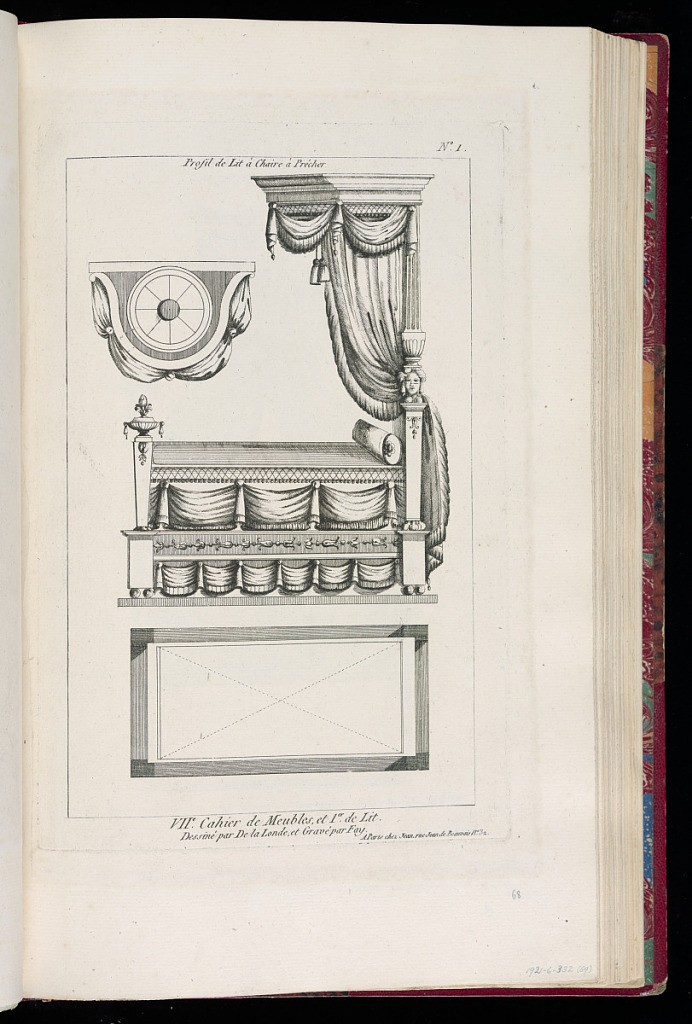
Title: Profil de Lit à Chaire à Prêcher
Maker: Richard de Lalonde, French, active 1780–96
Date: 1780-1789
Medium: Etching on off-white laid paper
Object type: Print
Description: Profile and plan of an elevated bed with a canopy and decorated with ornament motifs including floral motifs, urns, and drapery. The plate is numbered.